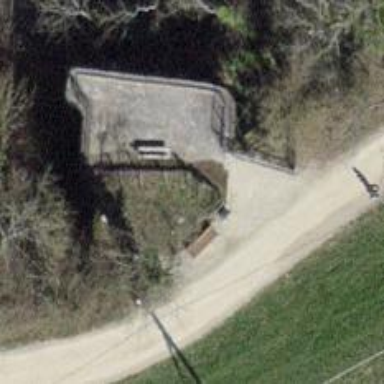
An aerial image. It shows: Brown bench in the vicinity.